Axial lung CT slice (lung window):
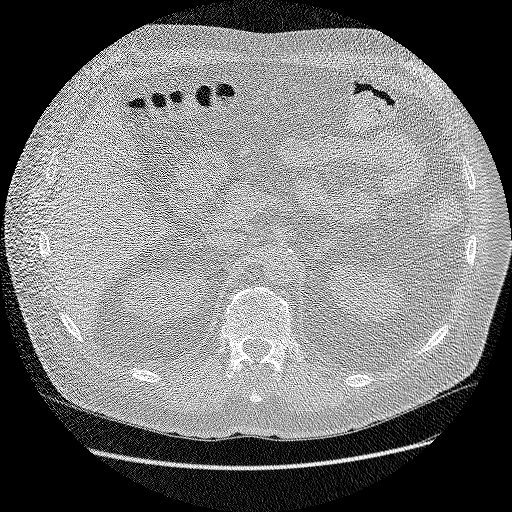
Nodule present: no